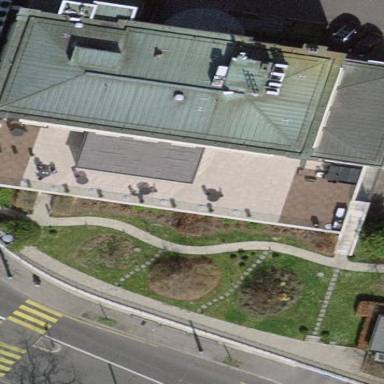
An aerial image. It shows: Healthcare facility identified as hospital.